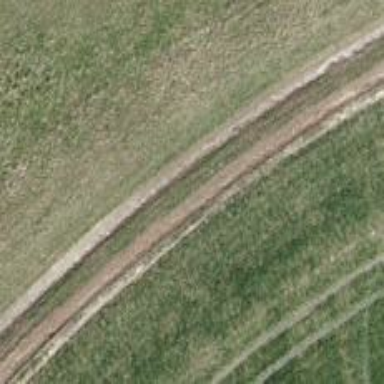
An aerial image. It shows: Track with compacted grade3 surface.